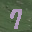
Label: 7